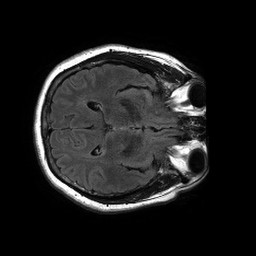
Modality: FLAIR
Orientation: axial
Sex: female
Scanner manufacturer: philips
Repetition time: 11 s
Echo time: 0.125 s